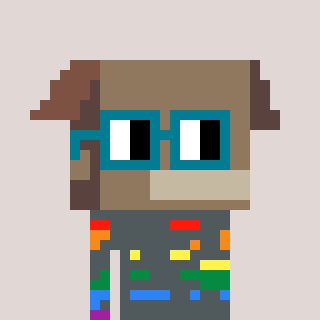
a pixel art character with square dark green glasses, a box-shaped head and a blue-colored body on a warm background